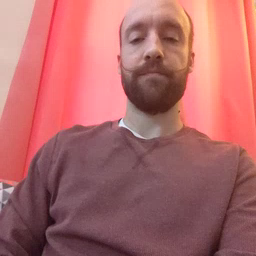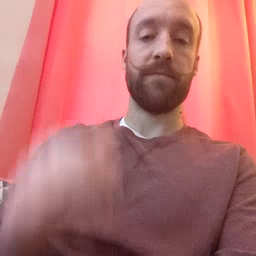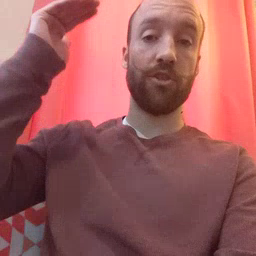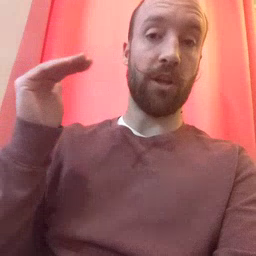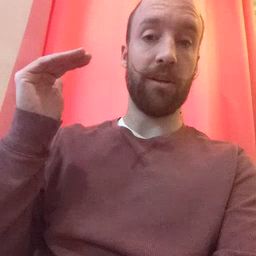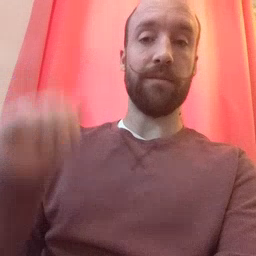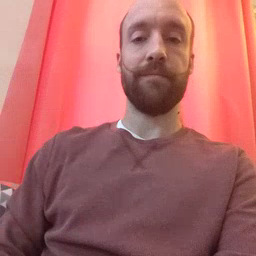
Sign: child